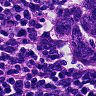
Metastatic tissue present: yes